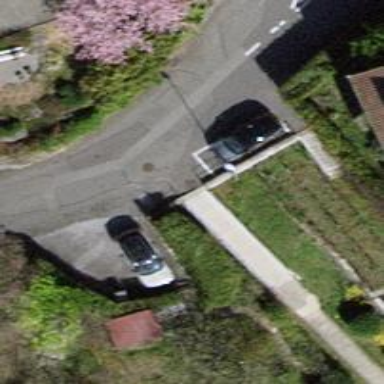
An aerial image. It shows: Road with steps.